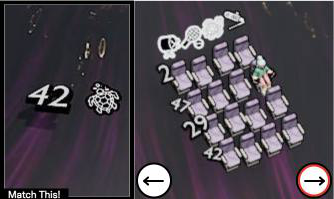
Task: seats
Answer: no